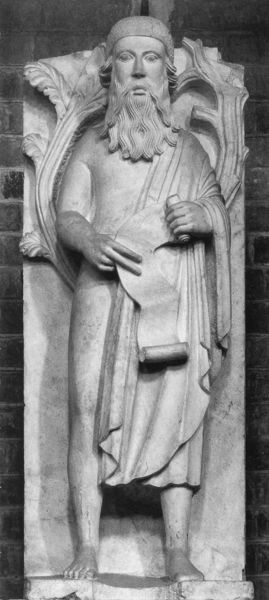
Titel: Monatsarbeiten, Jahreszeiten
Standort: Parma, Baptisterium (EU - I - Emilia-Romagna)
Schlagwörter: baum, blätter, mann, nackt, umhang, finger, hintergrund, marmor, tuch, bart, kappe, wand, falten, kleidung, sockel, steine, zweige, figur, mantel, standfigur, blatt, pflanze, skulptur, statue, füße, papier, mauer, plastik, barfuss, rolle, toga, schriftrolle, prophet, segensgestus, statisch